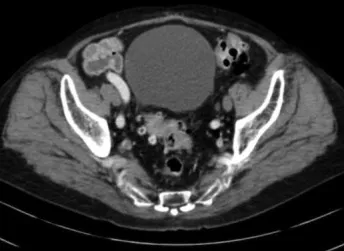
(b) Enhanced CT image of the patient's abdomen showing numerous sigmoid colon diverticula with stercoroma in the diverticulum.
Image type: radiology (ct)